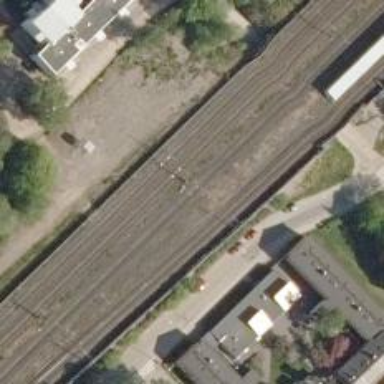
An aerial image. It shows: Railway signal.